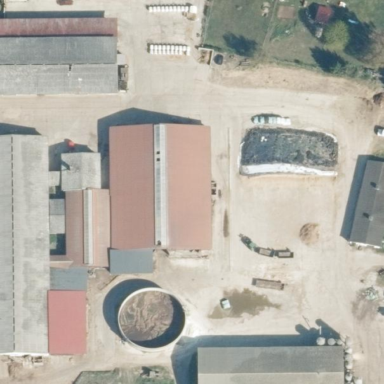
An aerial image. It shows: Farmyard area.